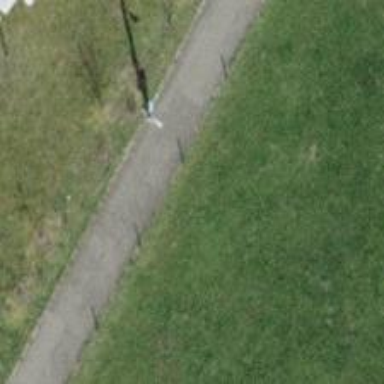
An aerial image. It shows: Bench.